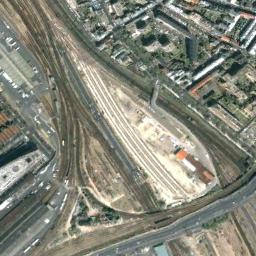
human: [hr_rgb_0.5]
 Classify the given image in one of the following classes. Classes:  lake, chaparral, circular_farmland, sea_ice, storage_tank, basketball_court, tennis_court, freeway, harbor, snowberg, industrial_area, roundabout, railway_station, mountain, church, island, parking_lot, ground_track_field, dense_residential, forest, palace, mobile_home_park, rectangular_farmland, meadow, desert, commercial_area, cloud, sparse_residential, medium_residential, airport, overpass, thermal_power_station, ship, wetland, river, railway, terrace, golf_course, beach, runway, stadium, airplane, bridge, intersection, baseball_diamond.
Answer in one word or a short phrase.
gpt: railway_station